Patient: sex F, age 48
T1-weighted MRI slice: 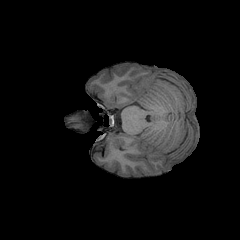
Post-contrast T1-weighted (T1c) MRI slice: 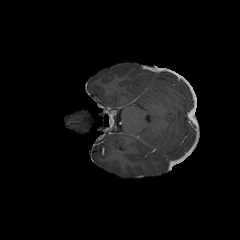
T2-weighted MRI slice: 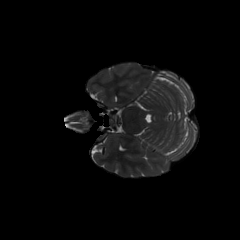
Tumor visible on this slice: no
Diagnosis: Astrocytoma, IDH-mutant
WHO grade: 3